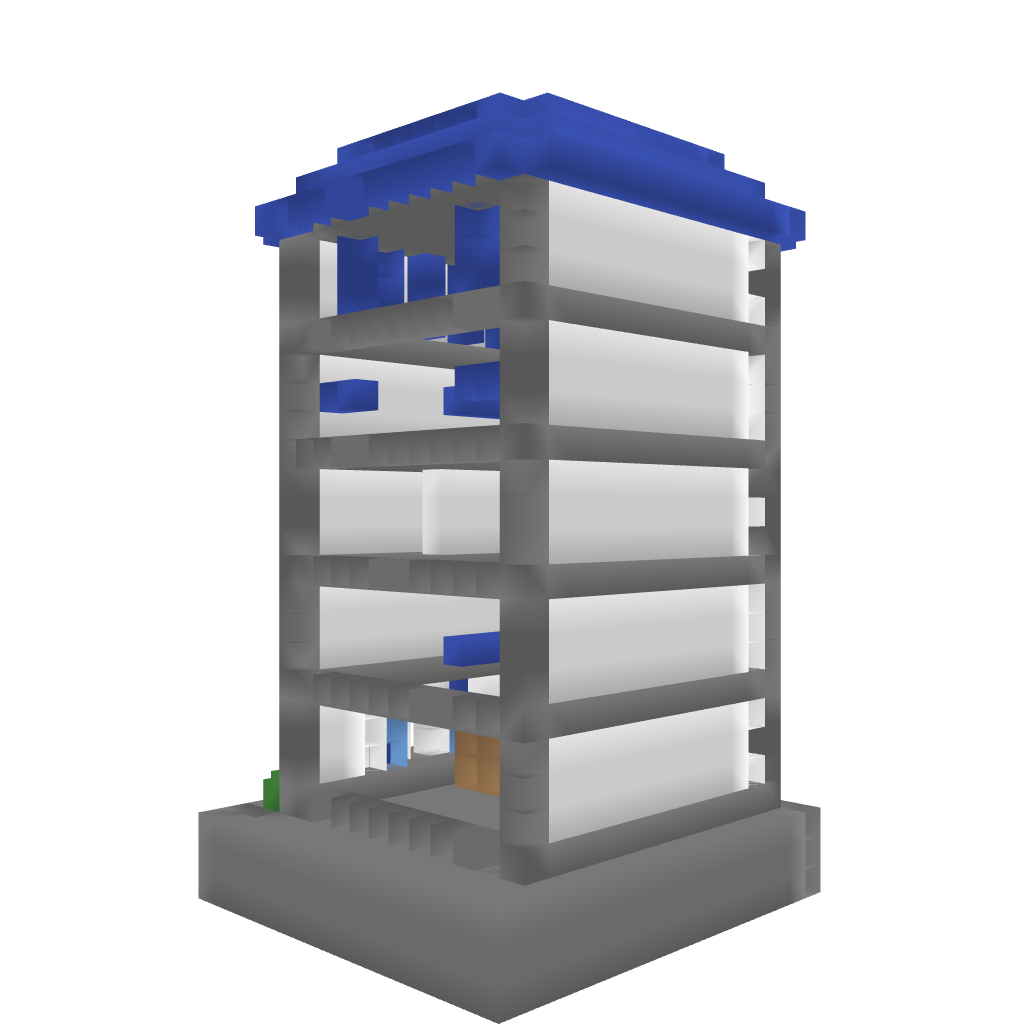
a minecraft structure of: Obi's Pokemart bad low quality